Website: walmart
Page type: billing-address
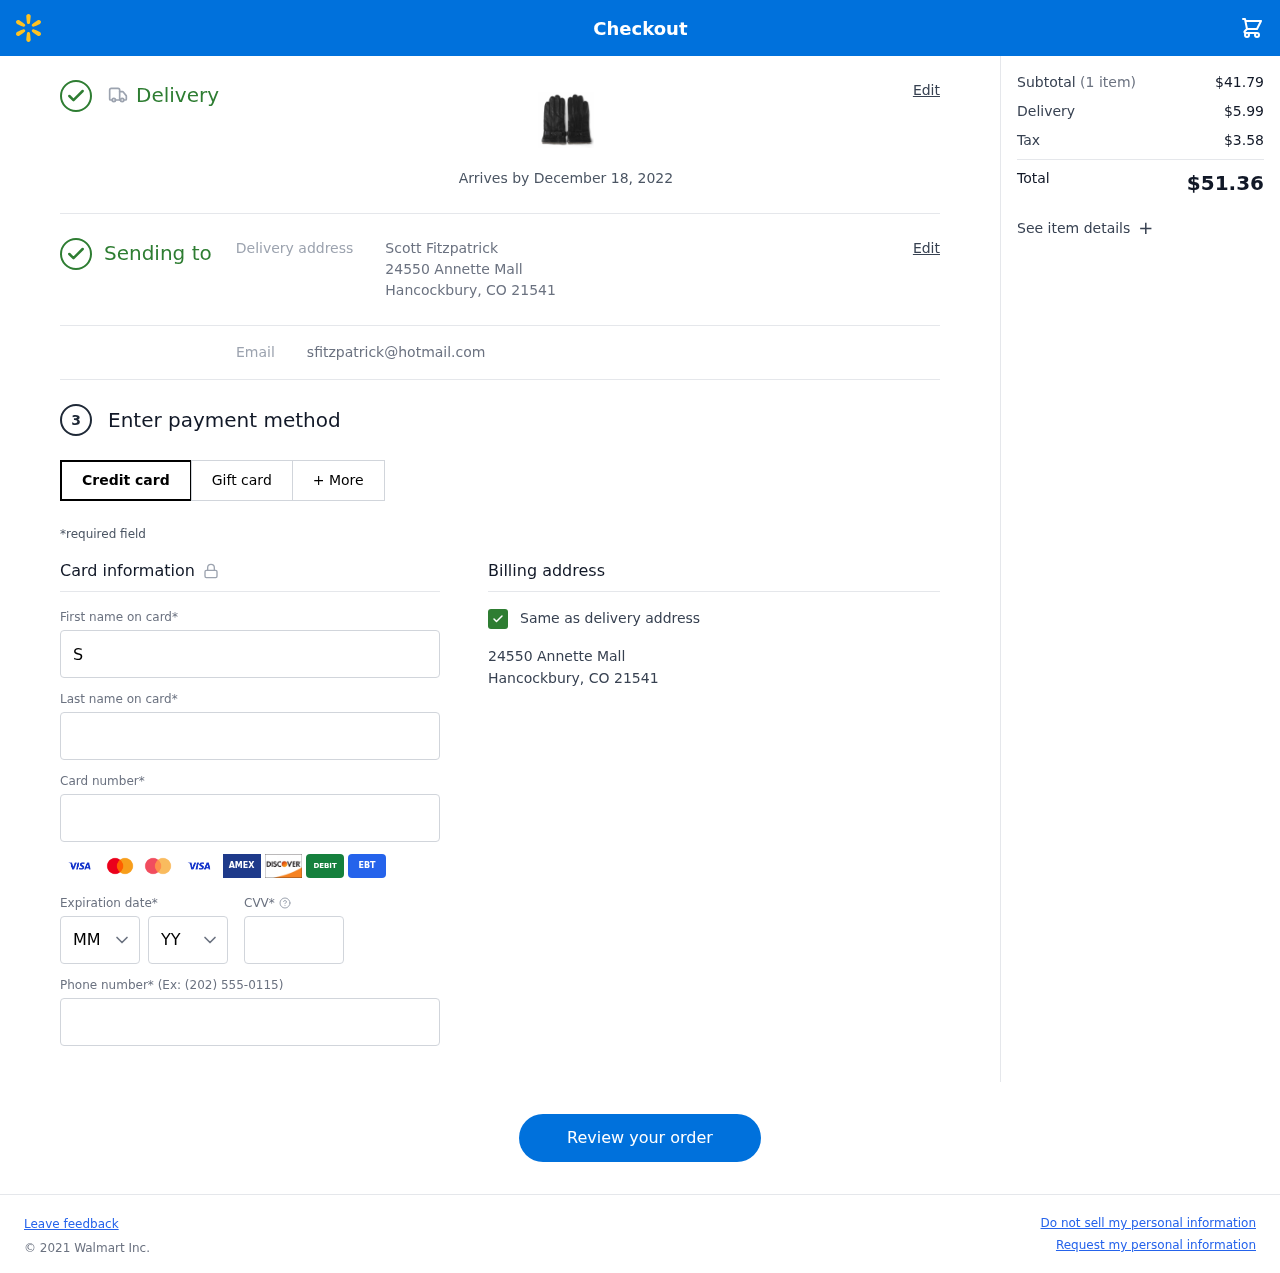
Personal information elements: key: PII_CARD_CVV
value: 5154
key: PII_CARD_EXPIRY_MONTH
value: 09
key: PII_CARD_EXPIRY_YEAR
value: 30
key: PII_CARD_NUMBER
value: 3450 5446 4448 415
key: PII_EMAIL
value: sfitzpatrick@hotmail.com
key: PII_FIRSTNAME
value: Scott
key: PII_FULLNAME
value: Scott Fitzpatrick
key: PII_LASTNAME
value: Fitzpatrick
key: PII_PHONE
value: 9792879508
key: PII_STREET
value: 24550 Annette Mall
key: PII_CITY_STATE_ZIP
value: Hancockbury, CO 21541
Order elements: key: ORDER_DELIVERY_DATE
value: Arrives by December 18, 2022
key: ORDER_NUM_ITEMS
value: (1 item)
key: ORDER_SUBTOTAL
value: $41.79
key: ORDER_SHIPPING_COST
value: $5.99
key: ORDER_TAX
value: $3.58
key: ORDER_TOTAL
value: $51.36